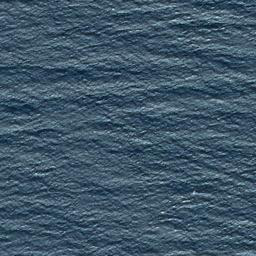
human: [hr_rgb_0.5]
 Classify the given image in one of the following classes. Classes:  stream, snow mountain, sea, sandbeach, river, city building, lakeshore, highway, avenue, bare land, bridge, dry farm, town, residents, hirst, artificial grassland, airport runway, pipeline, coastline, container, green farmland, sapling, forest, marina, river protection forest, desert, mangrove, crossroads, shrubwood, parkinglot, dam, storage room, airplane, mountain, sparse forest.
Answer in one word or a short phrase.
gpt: sea